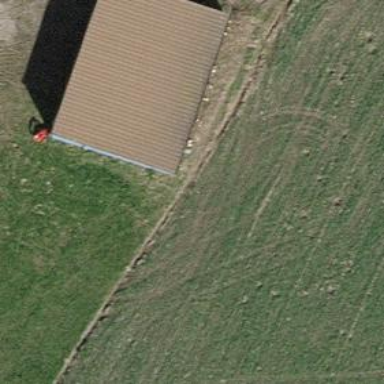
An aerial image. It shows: Rural barn.